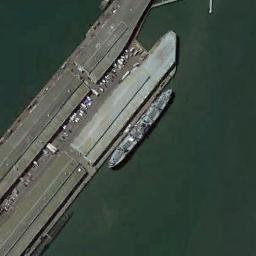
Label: ship